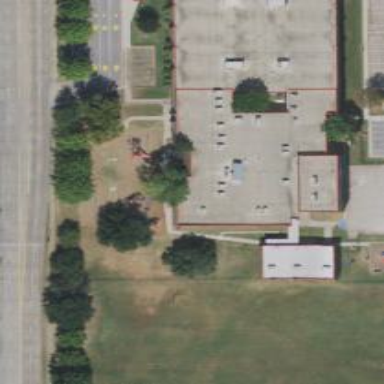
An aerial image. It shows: School.